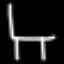
Label: chair